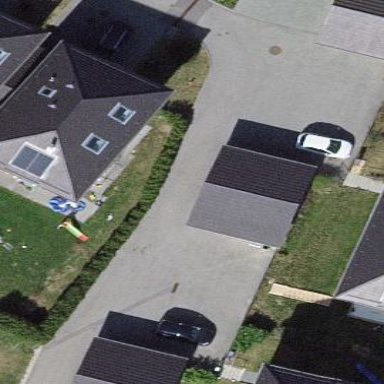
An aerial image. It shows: Garage.